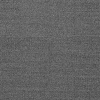
Atmospheric dust classification: dusty